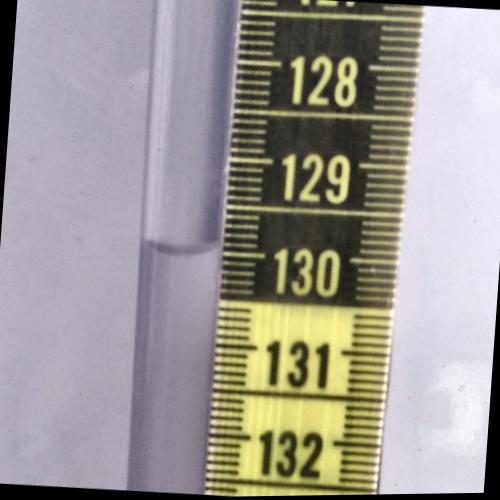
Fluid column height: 130.0 cm